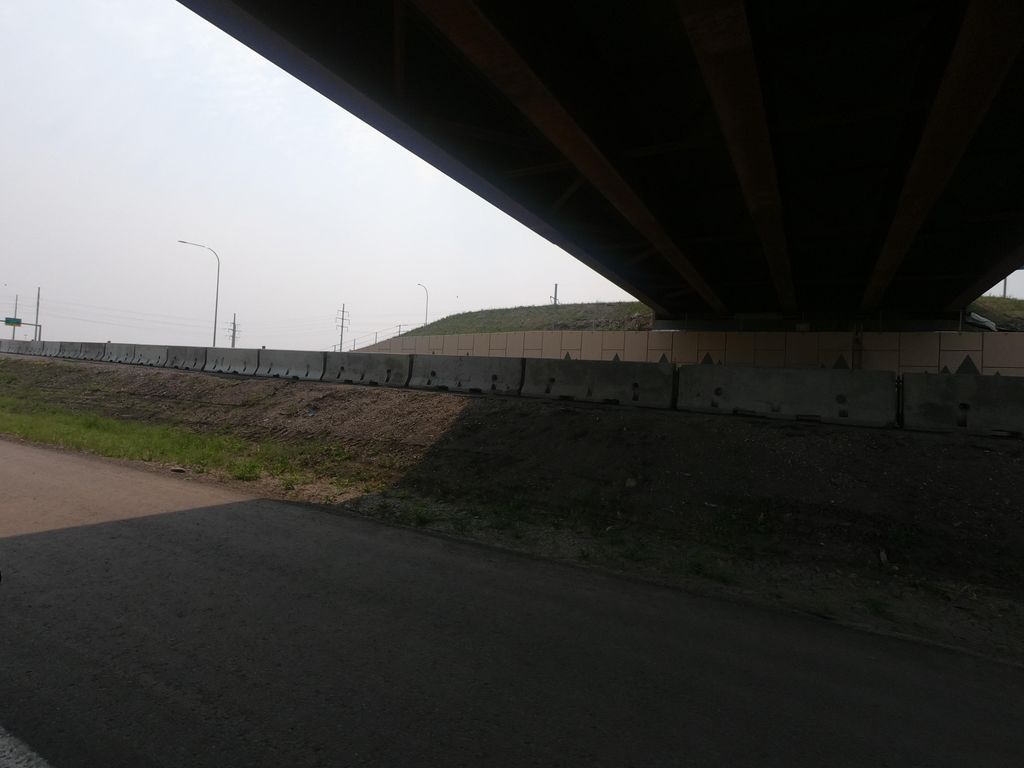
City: calgary